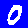
Digit: 0